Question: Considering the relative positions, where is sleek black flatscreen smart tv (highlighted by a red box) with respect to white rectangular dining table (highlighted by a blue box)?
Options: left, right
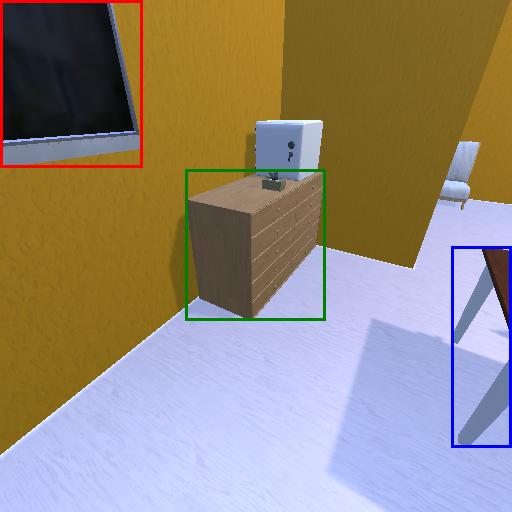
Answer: left